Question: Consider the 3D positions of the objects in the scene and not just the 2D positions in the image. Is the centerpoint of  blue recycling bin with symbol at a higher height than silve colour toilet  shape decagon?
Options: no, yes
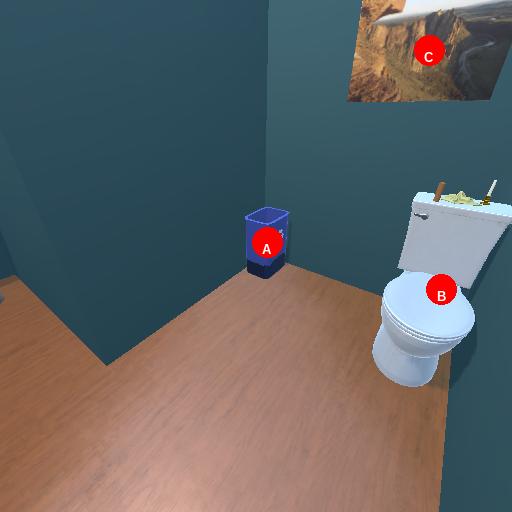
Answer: no